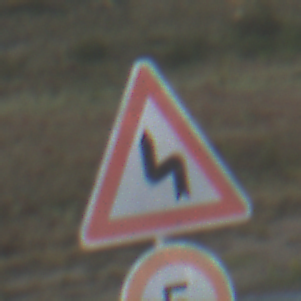
Verkehrszeichen: DoppelkurveZunaechstLinks
Zusatzzeichen unten: Geschwindigkeit5
Umgebung: Outdoor, RoadRail
Tageszeit: SunriseSunset
Wetter: PartlyCloudy
Licht: Natural
Jahreszeit: NotSpecified
Kontrast: LowContrast